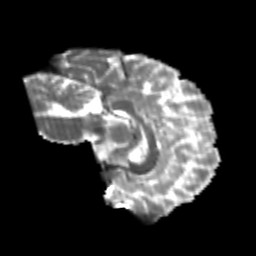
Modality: T2w
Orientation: sagittal
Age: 20
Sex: female
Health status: healthy
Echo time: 0.074 s